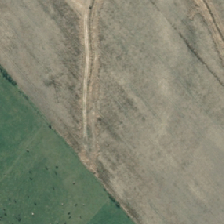
Land cover: shortrotation_cropland